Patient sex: F
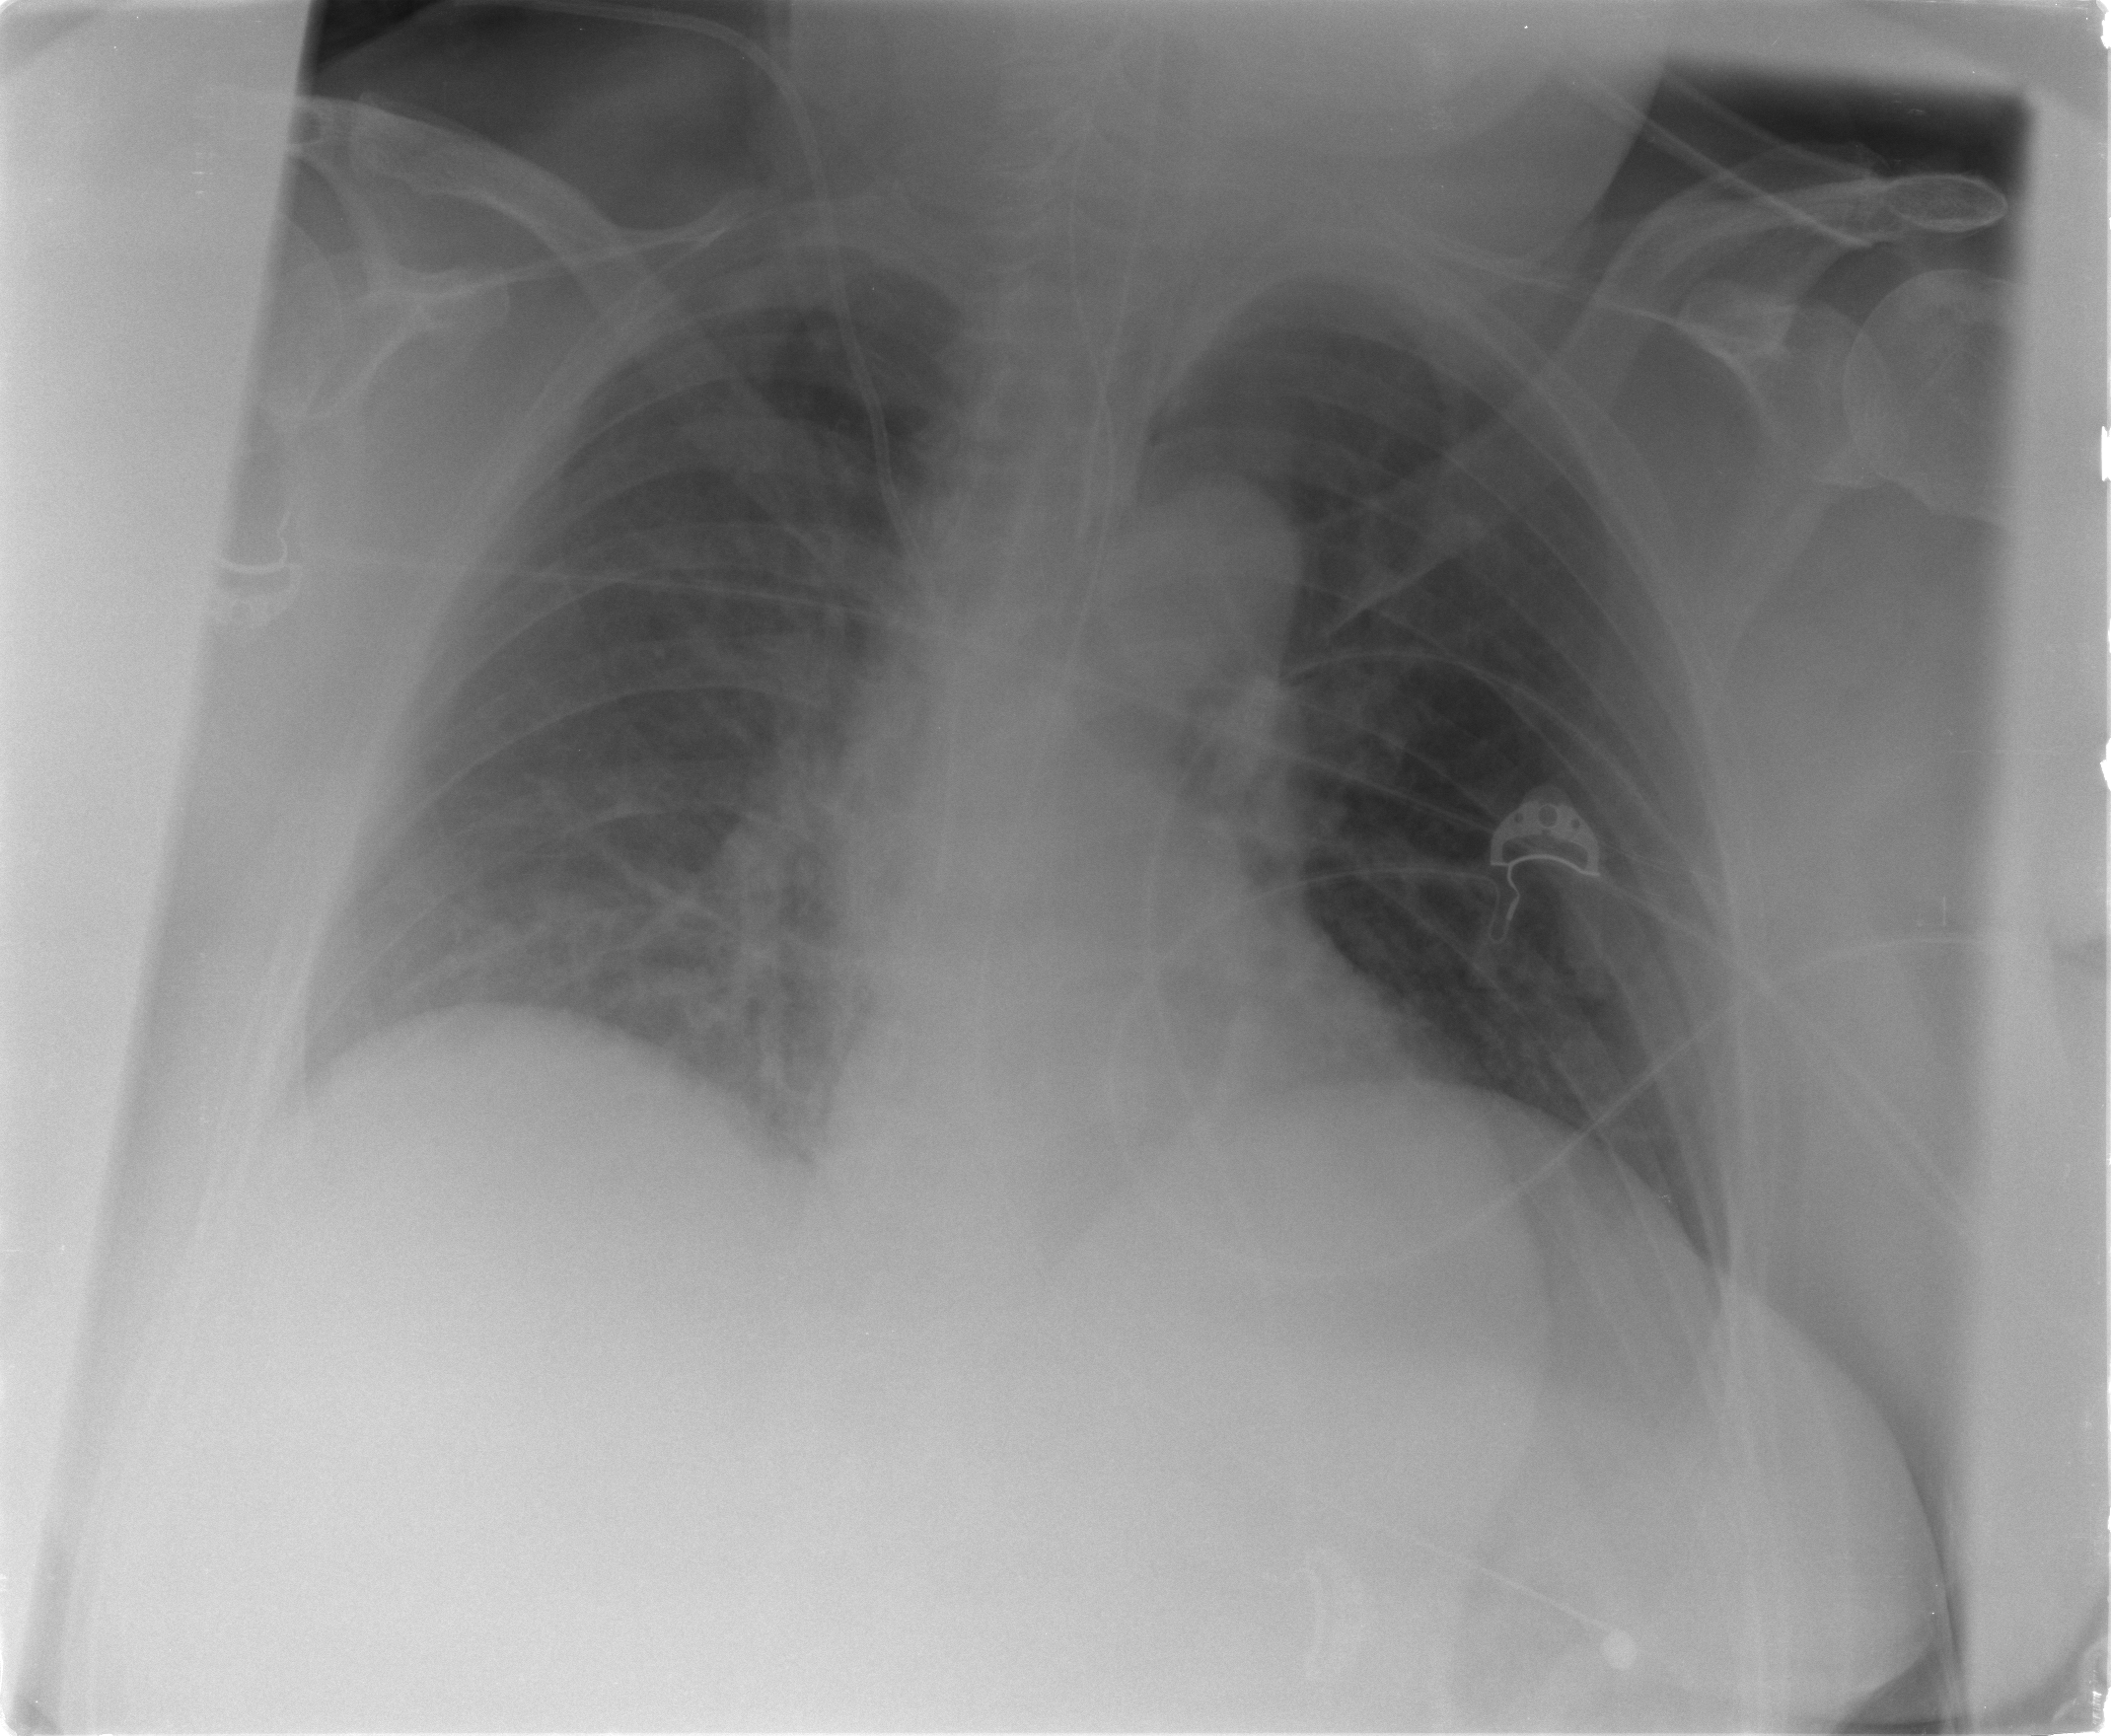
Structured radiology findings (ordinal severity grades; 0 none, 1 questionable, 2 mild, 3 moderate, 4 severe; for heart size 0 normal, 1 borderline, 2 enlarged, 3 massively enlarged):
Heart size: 0
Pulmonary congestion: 2
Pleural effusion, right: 0
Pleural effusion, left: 0
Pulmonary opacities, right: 0
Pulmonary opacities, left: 0
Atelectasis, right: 0
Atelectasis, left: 0